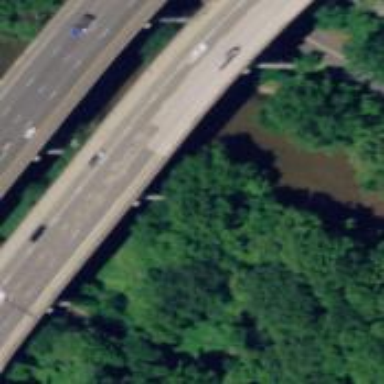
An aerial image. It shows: Motorway bridge.